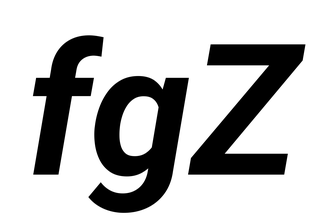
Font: Roboto-Italic_Bold_Italic